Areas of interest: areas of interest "Longli Yunda Express Guizhou Sorting Center"
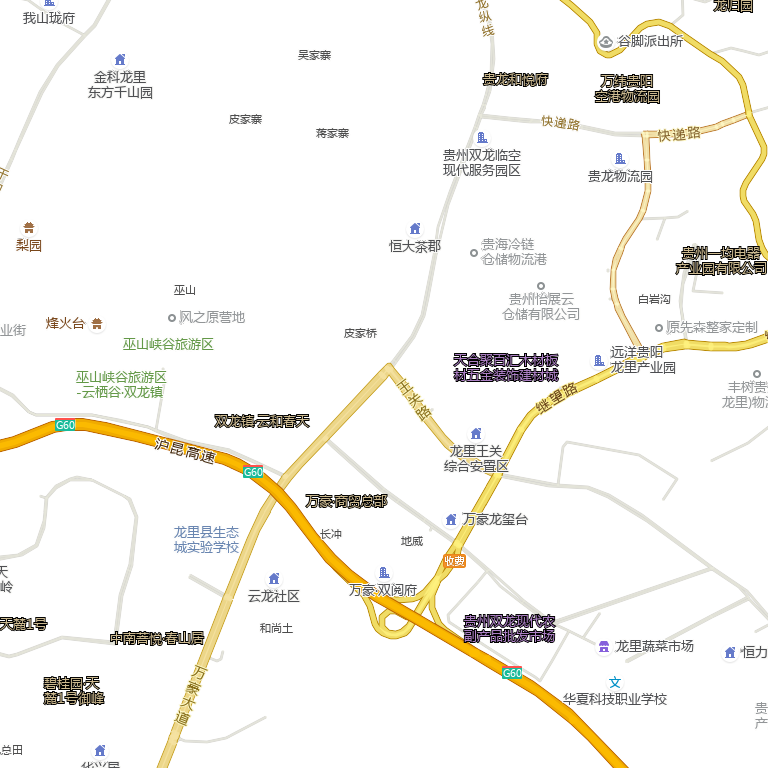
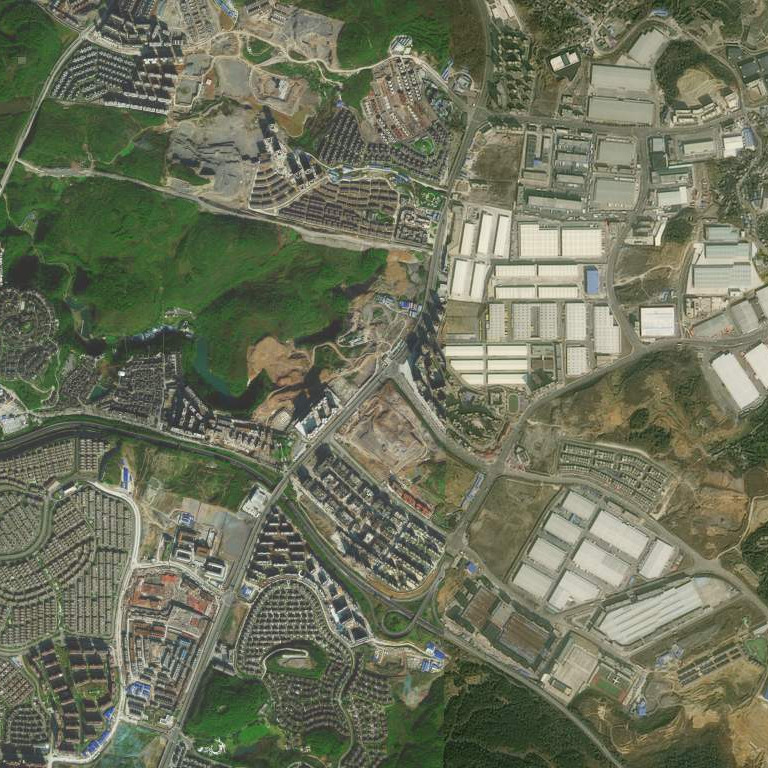